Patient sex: M
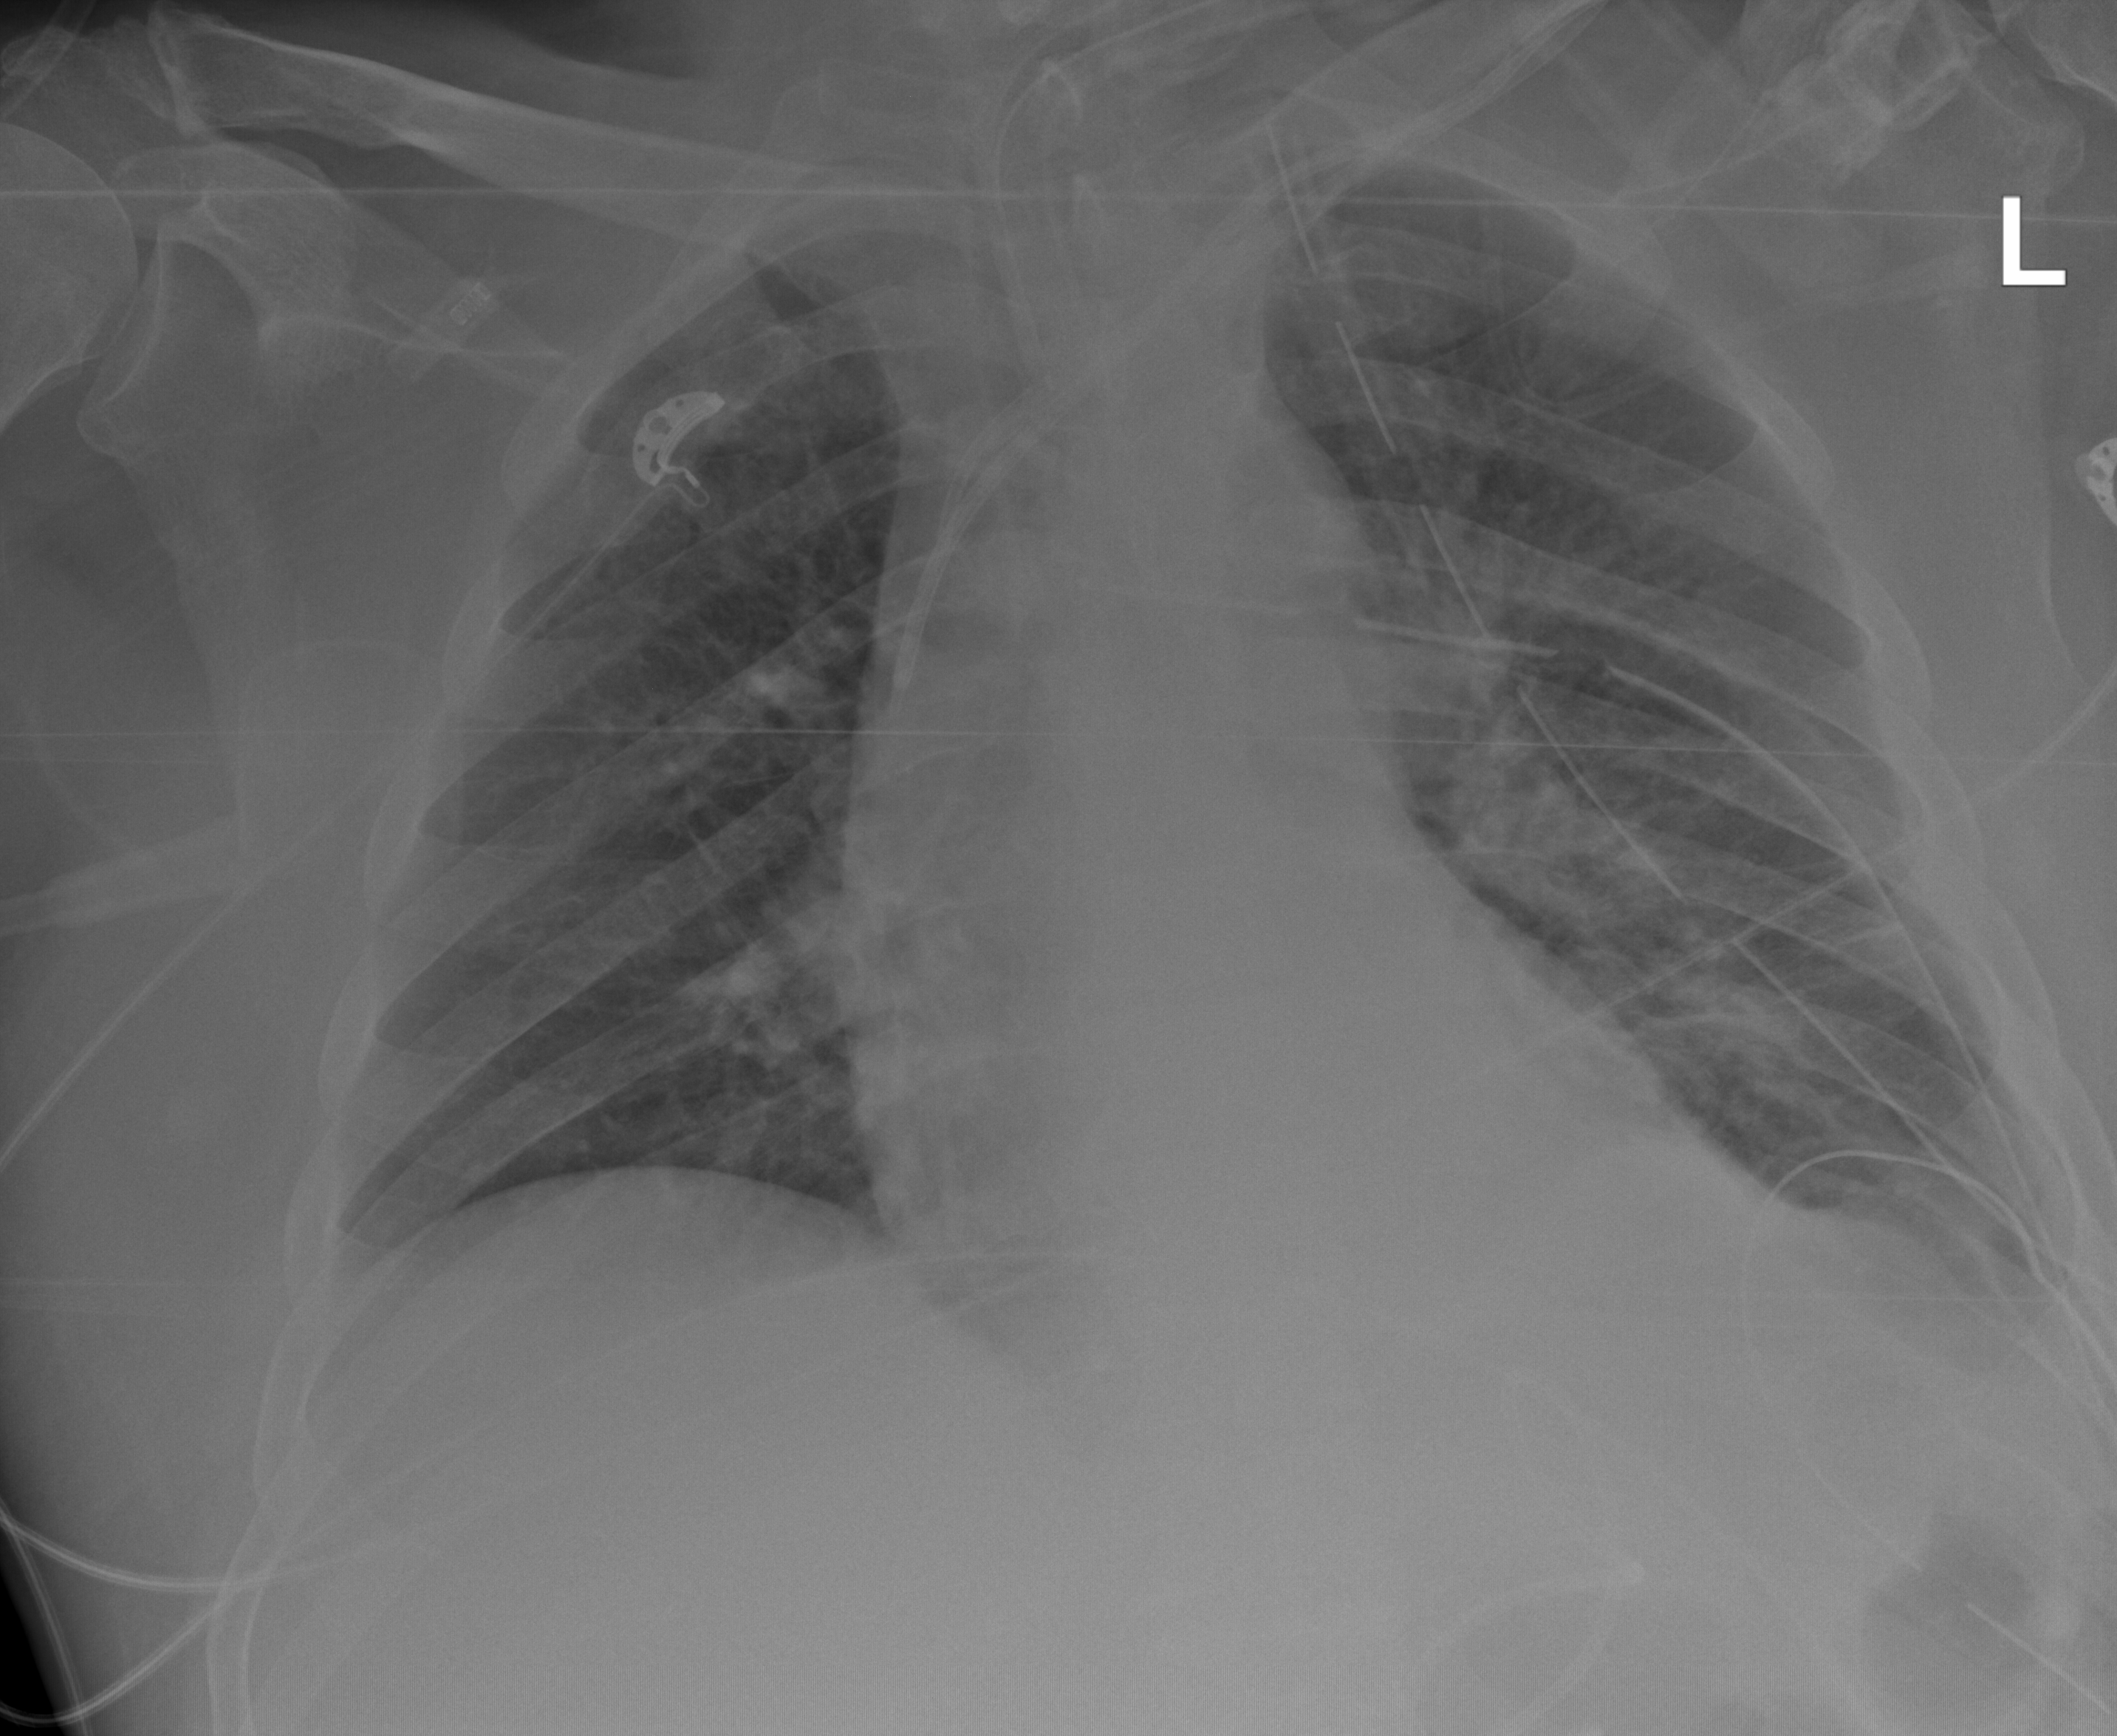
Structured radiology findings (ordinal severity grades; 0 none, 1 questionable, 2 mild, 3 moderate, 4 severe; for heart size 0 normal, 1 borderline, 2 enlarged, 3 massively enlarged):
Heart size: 1
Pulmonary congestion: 0
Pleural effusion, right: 0
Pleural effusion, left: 2
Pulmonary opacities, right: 0
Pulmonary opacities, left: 2
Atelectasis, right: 2
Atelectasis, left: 3